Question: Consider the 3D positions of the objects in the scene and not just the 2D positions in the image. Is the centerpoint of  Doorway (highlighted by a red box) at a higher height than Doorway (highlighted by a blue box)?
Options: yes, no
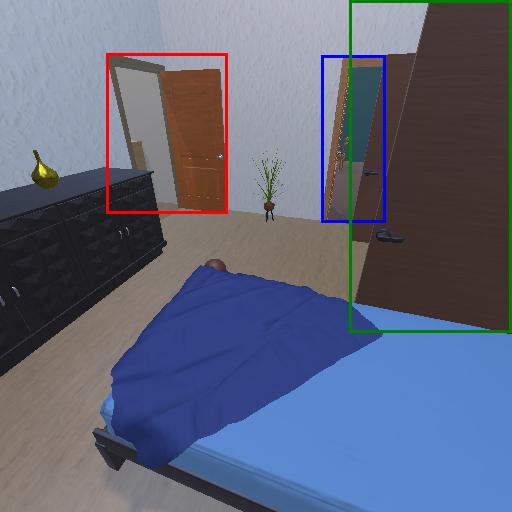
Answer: yes